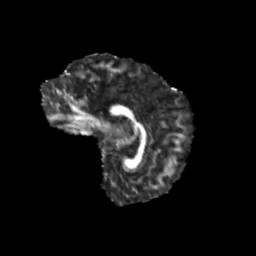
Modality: FA
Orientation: sagittal
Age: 11
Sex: female
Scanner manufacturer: siemens
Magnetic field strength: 3 T
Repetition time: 3.8 s
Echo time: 0.07 s